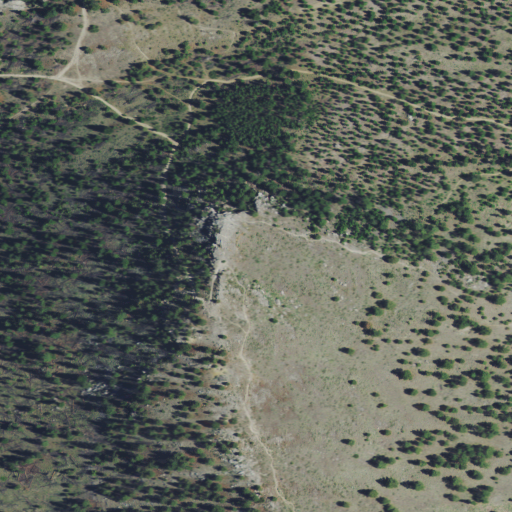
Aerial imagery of mountain in Montana named Mount Helena containing evergreen forest, grassland, and shrub